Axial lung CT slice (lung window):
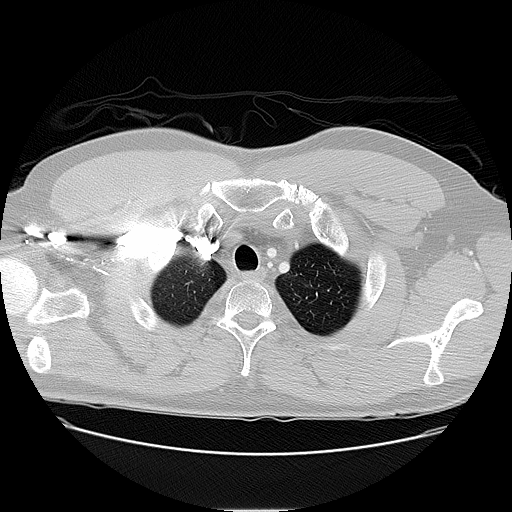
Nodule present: no